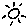
Label: sun